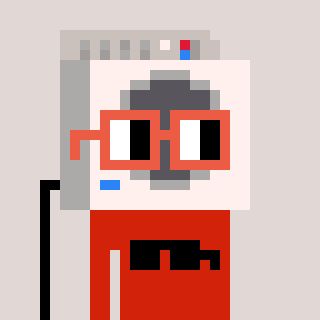
a pixel art character with square orange glasses, a washing machine-shaped head and a red-colored body on a warm background